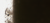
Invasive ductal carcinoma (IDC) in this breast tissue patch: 0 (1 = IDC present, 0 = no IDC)